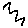
Label: zigzag